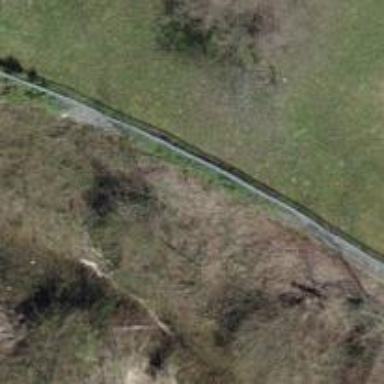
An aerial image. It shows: Brown bench.